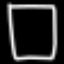
Label: square